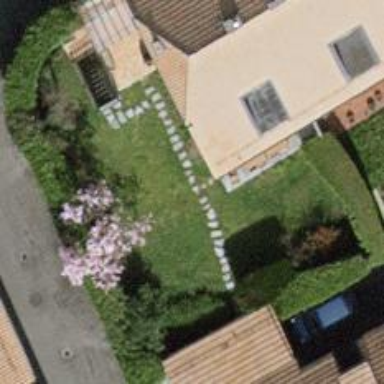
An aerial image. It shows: Garden enclosed by fence.